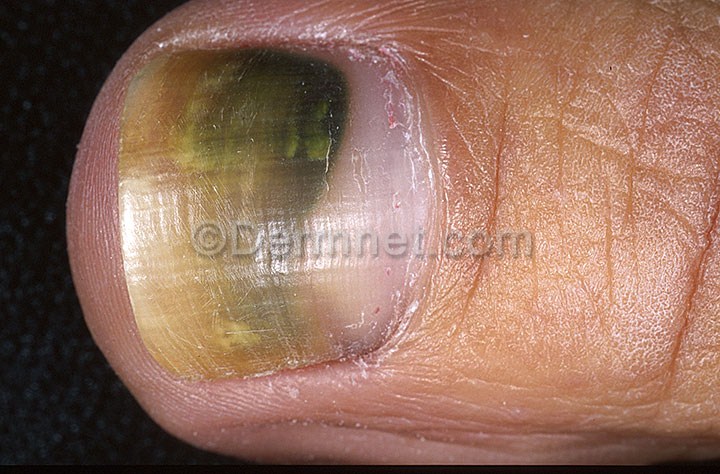
Disease: Nail Fungus and other Nail Disease